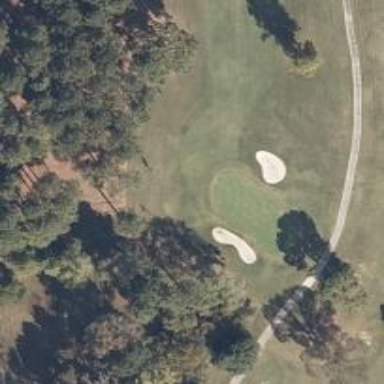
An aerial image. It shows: View of golf hole.